Interaction volume radius: 5 \u00c5
Interaction volume height: 20 \u00c5
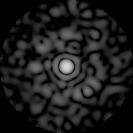
Disorder parameter: 0.8318